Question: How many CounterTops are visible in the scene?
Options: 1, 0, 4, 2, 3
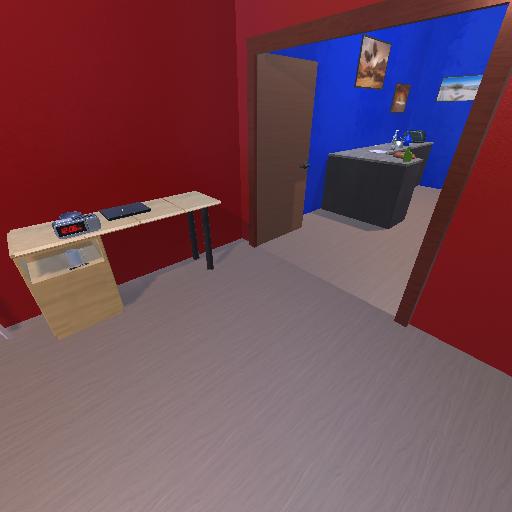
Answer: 1